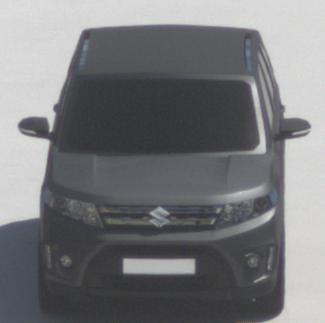
Make: Suzuki
Model: Vitara 1.6
Detailed model: Vitara (LY)
Model produced from: 2015/04
Model produced until: 2018/08
Doors: 5
Color: gray
Road condition: dry road
Daytime: midday
Contrast: high contrast